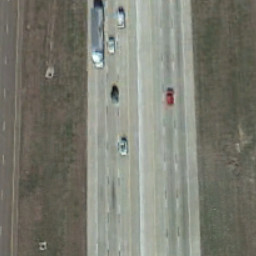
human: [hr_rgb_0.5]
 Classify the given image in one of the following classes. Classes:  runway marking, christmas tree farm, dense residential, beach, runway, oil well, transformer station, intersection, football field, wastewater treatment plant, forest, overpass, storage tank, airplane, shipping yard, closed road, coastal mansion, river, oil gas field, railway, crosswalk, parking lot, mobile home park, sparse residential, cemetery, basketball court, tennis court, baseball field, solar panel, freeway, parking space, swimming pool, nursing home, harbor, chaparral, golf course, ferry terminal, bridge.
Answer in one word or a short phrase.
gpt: freeway